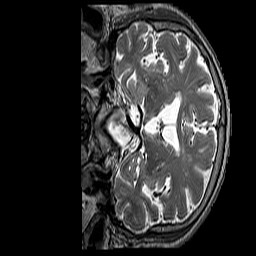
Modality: T2w
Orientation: coronal
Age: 74
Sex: male
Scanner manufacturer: siemens
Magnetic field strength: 3 T
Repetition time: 3.2 s
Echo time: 0.212 s